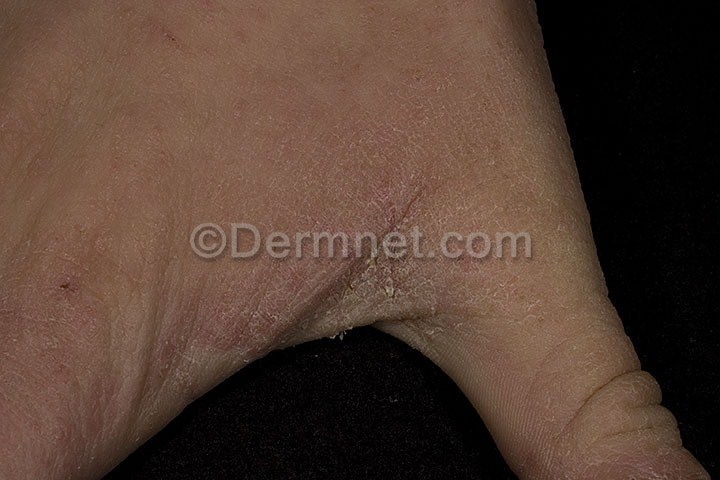
Disease: Scabies Lyme Disease and other Infestations and Bites